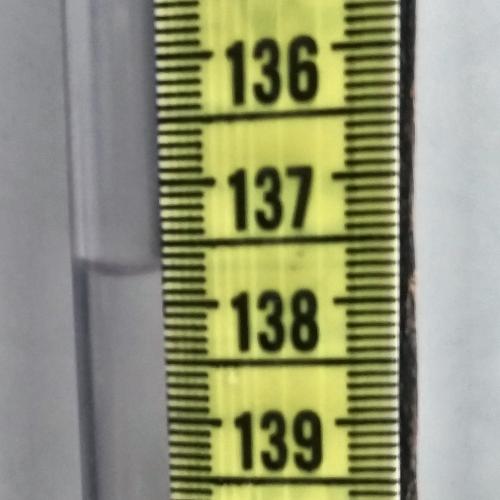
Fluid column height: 137.7 cm